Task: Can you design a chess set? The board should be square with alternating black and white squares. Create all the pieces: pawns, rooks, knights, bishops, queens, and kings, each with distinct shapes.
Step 5026:
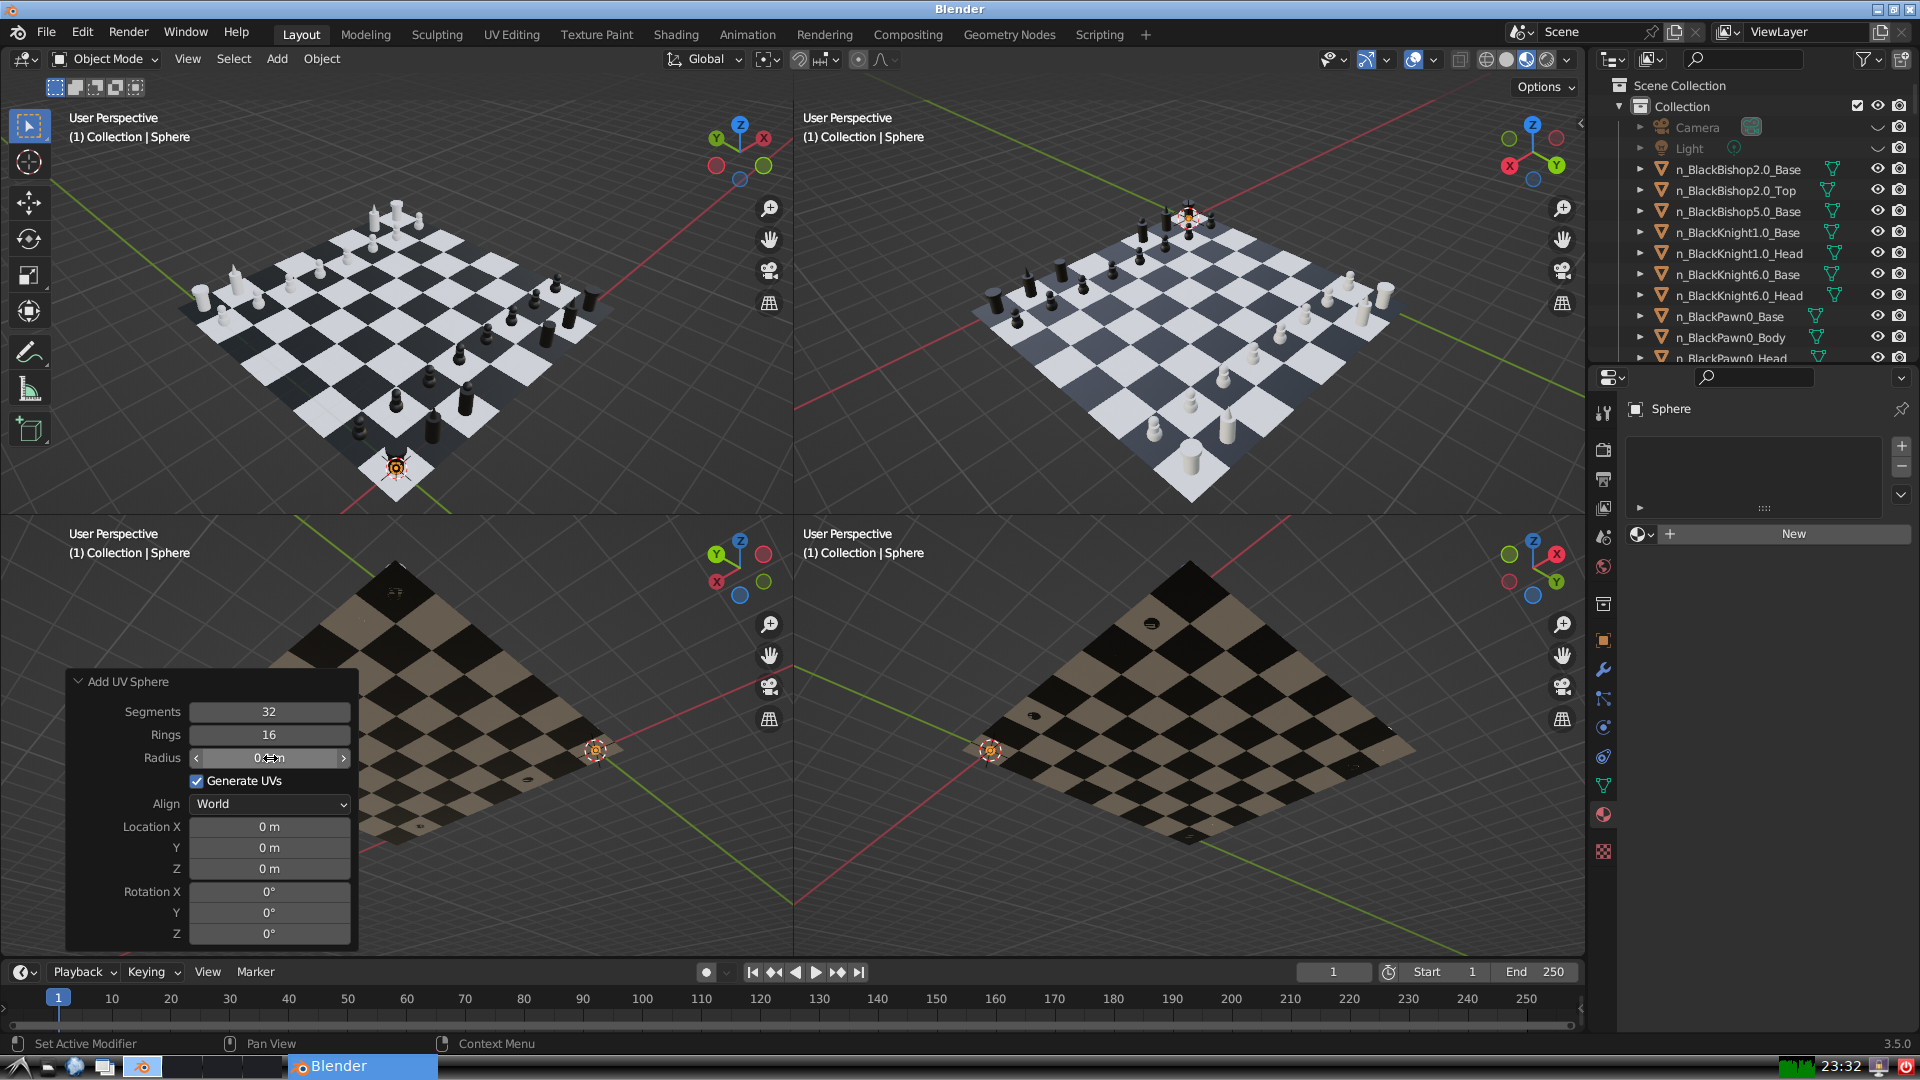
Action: click: no